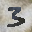
Label: 3